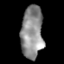
Tissue: lung
Cell type: Epithelial cells
Senescence score: 0.1838
Nuclear area (px): 1120
Mean DAPI intensity: 143.188